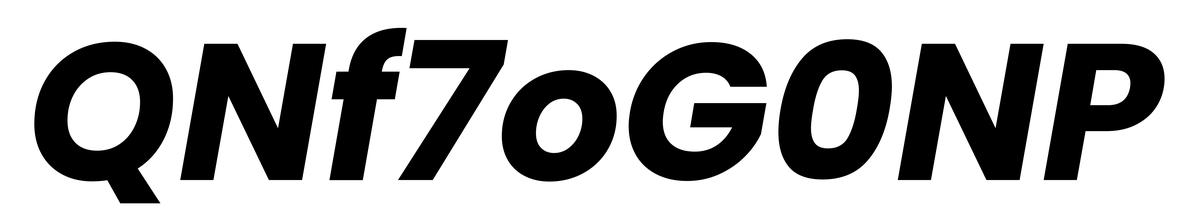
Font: Poppins-BoldItalic